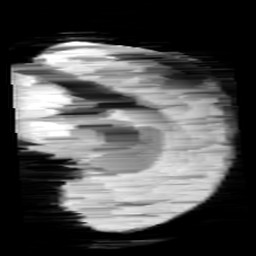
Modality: minIP
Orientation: sagittal
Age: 12
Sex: female
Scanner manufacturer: siemens
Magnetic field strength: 3 T
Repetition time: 0.027 s
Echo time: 0.02 s